Question: Im working with matplotlib and I want an arrow beside my "axis-legend". But I have no idea how.
In the example, the arrows I want are drawn in red.

thanks
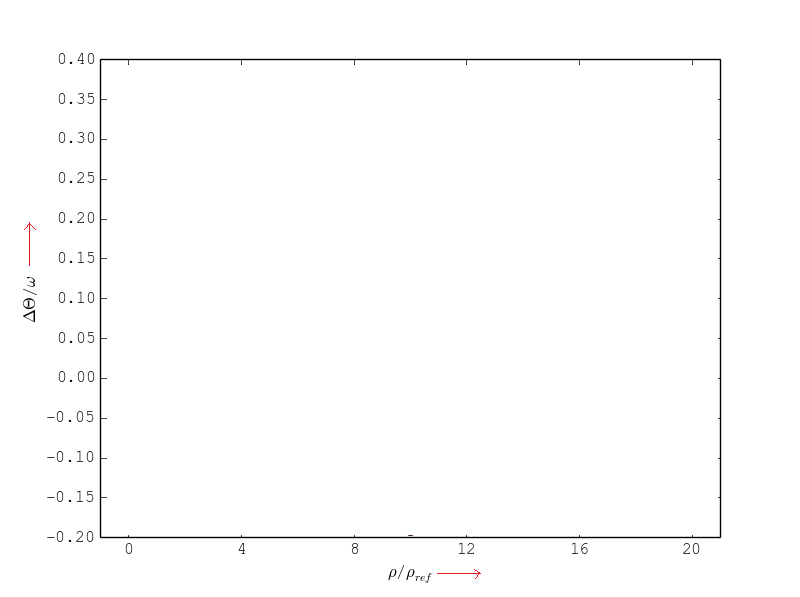
Answer: You can generate arrows as shown in your example figure by using the <URL> built into matplotlib. Coloring is an option for the whole strings, although generating multiple colors in a single text string is more work.
This will give you the mathematical symbols plus the arrows (I've shown different lengths on each axis label):
'''
import matplotlib.pyplot as plt
fig, ax = plt.subplots(1, 1)
# plot your data here ...
ax.set_xlabel(r'$
ho/
ho_{ref}\;
ightarrow$', color='red')
ax.set_ylabel(r'$\Delta \Theta / \omega \longrightarrow$')
plt.show()
plt.close()
'''
Resulting in:
<URL>
<URL> describes how to use the latex engine with multiple colors. However, it does not color what is rendered in the interactive graph, so it depends on your exact needs.
<URL>